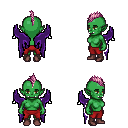
a pixel art fantasy rpg character, female body template, orc, green skin, purple wings, red pants, pink mohawk hairstyle, maroon shoes, four views (front, back, left, right), 2x2 character sprite sheet, small pixel art, hard edges, no anti-aliasing